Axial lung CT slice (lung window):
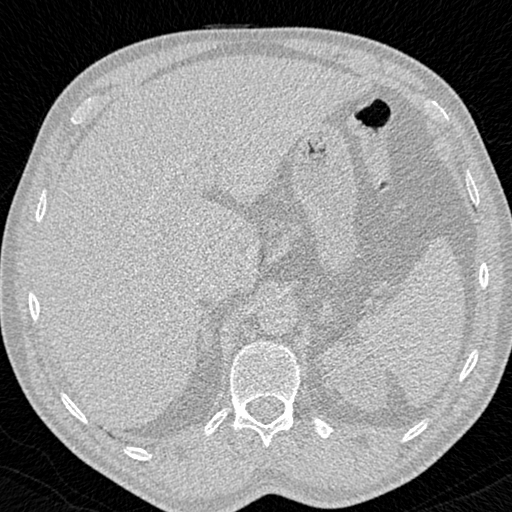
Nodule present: no